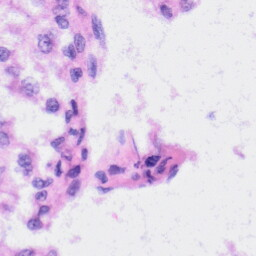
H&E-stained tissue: Liver